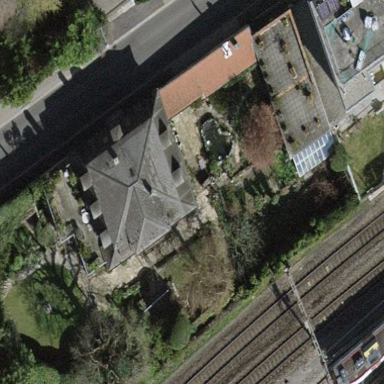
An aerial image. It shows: Detached building with roof shaped like quadruple saltbox.